Question: I want to make a route filter in Laravel 4 for my application.
Details:
- - -
I know for sure that '{{ Auth::user()->distributor()->first()->type }}' will return
Here is the code in my
'''
Route::filter('distributor', function()
{
if (Auth::user()->distributor()->first()->type !== "OEM" )
{
if (Request::ajax())
{
return Response::make('Unauthorized', 404);
}
}
else return View::make('errors.404_auth');
});
'''
I got an error :

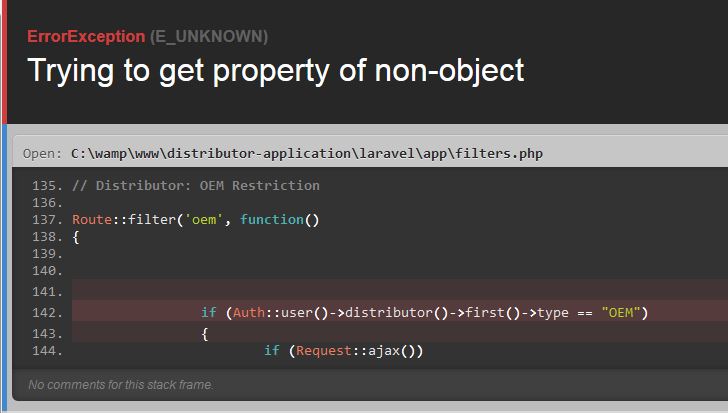
Answer: I saw you tried to access the relation between the user and the distributor, but you have not check to the if the user with that particular type is actually exist.
My suggestion will be
Add 'if (Auth::user()->type == " You user type in string "){' on top of your first if statement.
See the code for detail. I hope this help !
'''
Route::filter('oem', function()
{
if (Auth::user()->type == " You user type in string "){
if (Auth::user()->distributor()->first()->type == "OEM")
{
if (Request::ajax())
{
return Response::make('Unauthorized', 404);
}
}
else return View::make('errors.404_auth');
}
});
'''